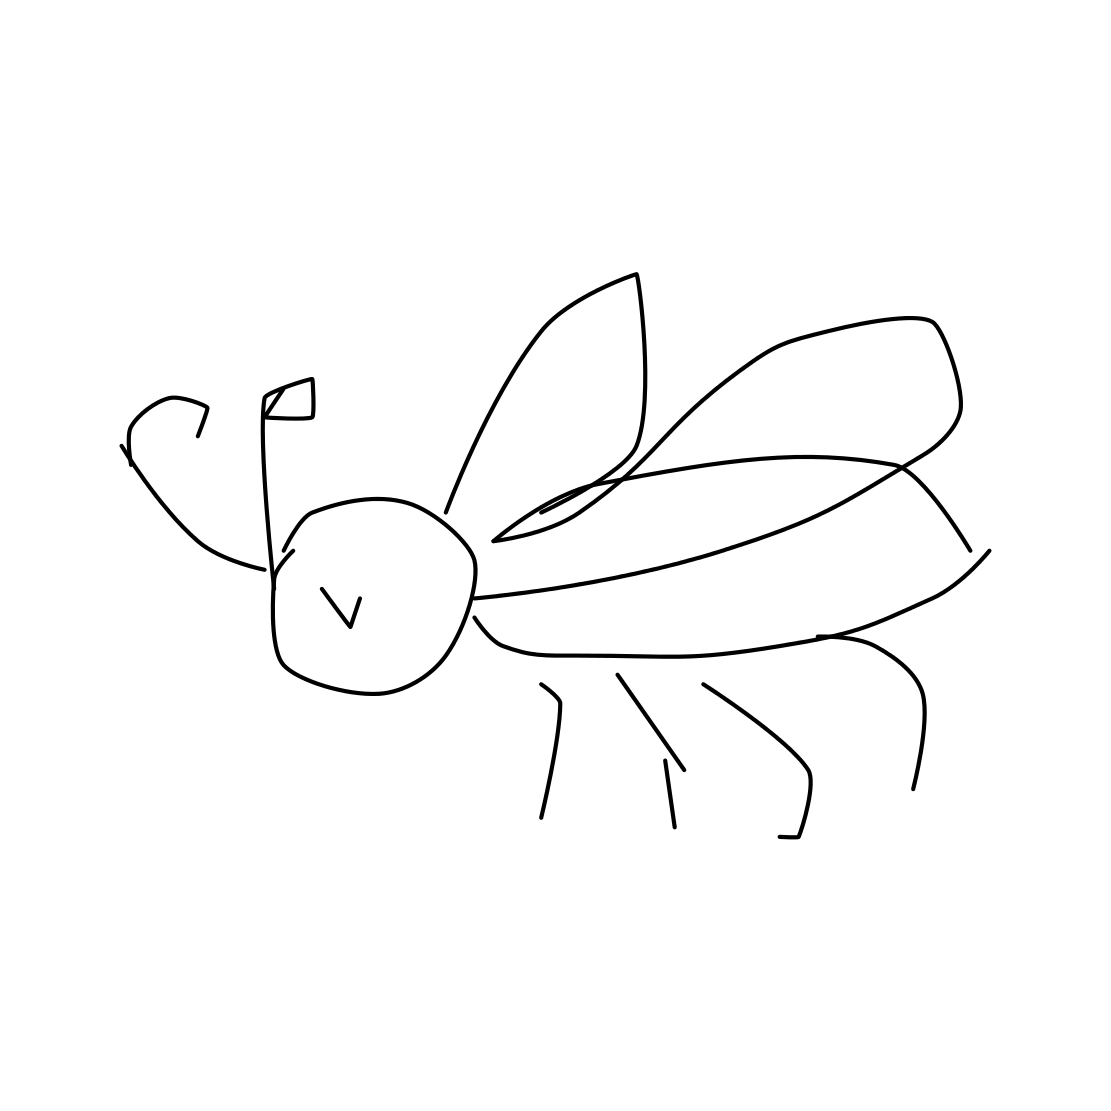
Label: bee